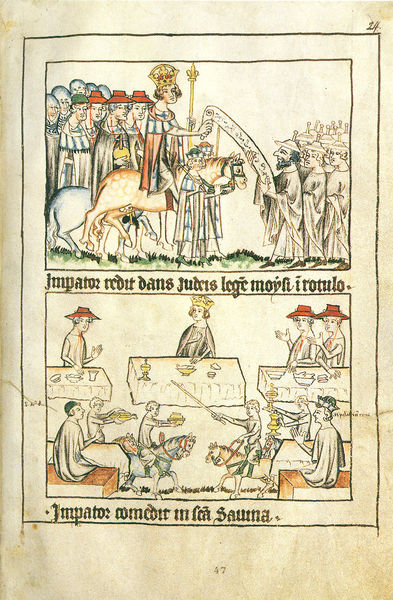
Titel: Trierer Bildhandschrift/Bilderchronik von Kaiser Heinrich VII. und Kurfürst Balduin von Luxemburg 1308-1313/ Kaiser Heinrichs Romfahrt
Schlagwörter: kampf, menschen, hüte, männer, reden, tisch, gras, rot, menge, mantel, adel, gotik, krone, bauern, reiter, zügel, schrift, rede, kaiser, könig, essen, buch, beamte, illustration, schwert, text, volk, mahl, ritter, buchdruck, rolle, pergament, bankett, mittelalter, krieger, geistliche, zepter, szepter, latein, sceptre, spruchband, juden, schrif, speise, buchmalerei, tunier, würdenträger, table, page, banket, untertanen, turnier, hat, horse, king, kalser, crown, glass, 47